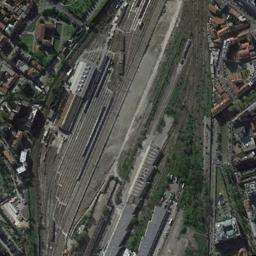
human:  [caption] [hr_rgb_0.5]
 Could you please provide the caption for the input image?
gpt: There is a fully equipped railway station in the city .

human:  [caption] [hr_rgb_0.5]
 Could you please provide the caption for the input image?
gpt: Many buildings are beside the railway station .

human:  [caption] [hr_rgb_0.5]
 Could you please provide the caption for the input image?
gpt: The railway station is next to some buildings and trees .

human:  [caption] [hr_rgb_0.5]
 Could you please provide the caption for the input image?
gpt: The railway station has lots of railways, Some trains and buildings .

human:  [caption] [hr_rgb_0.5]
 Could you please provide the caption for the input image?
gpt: There are green meadows and some buildings around the railway station .